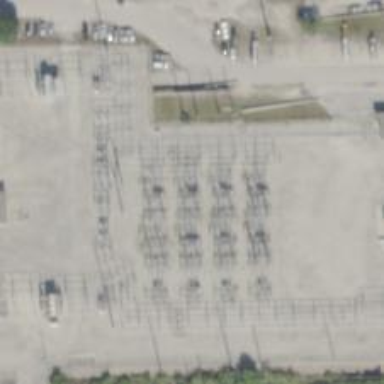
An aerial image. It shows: Switch used for power control.